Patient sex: M
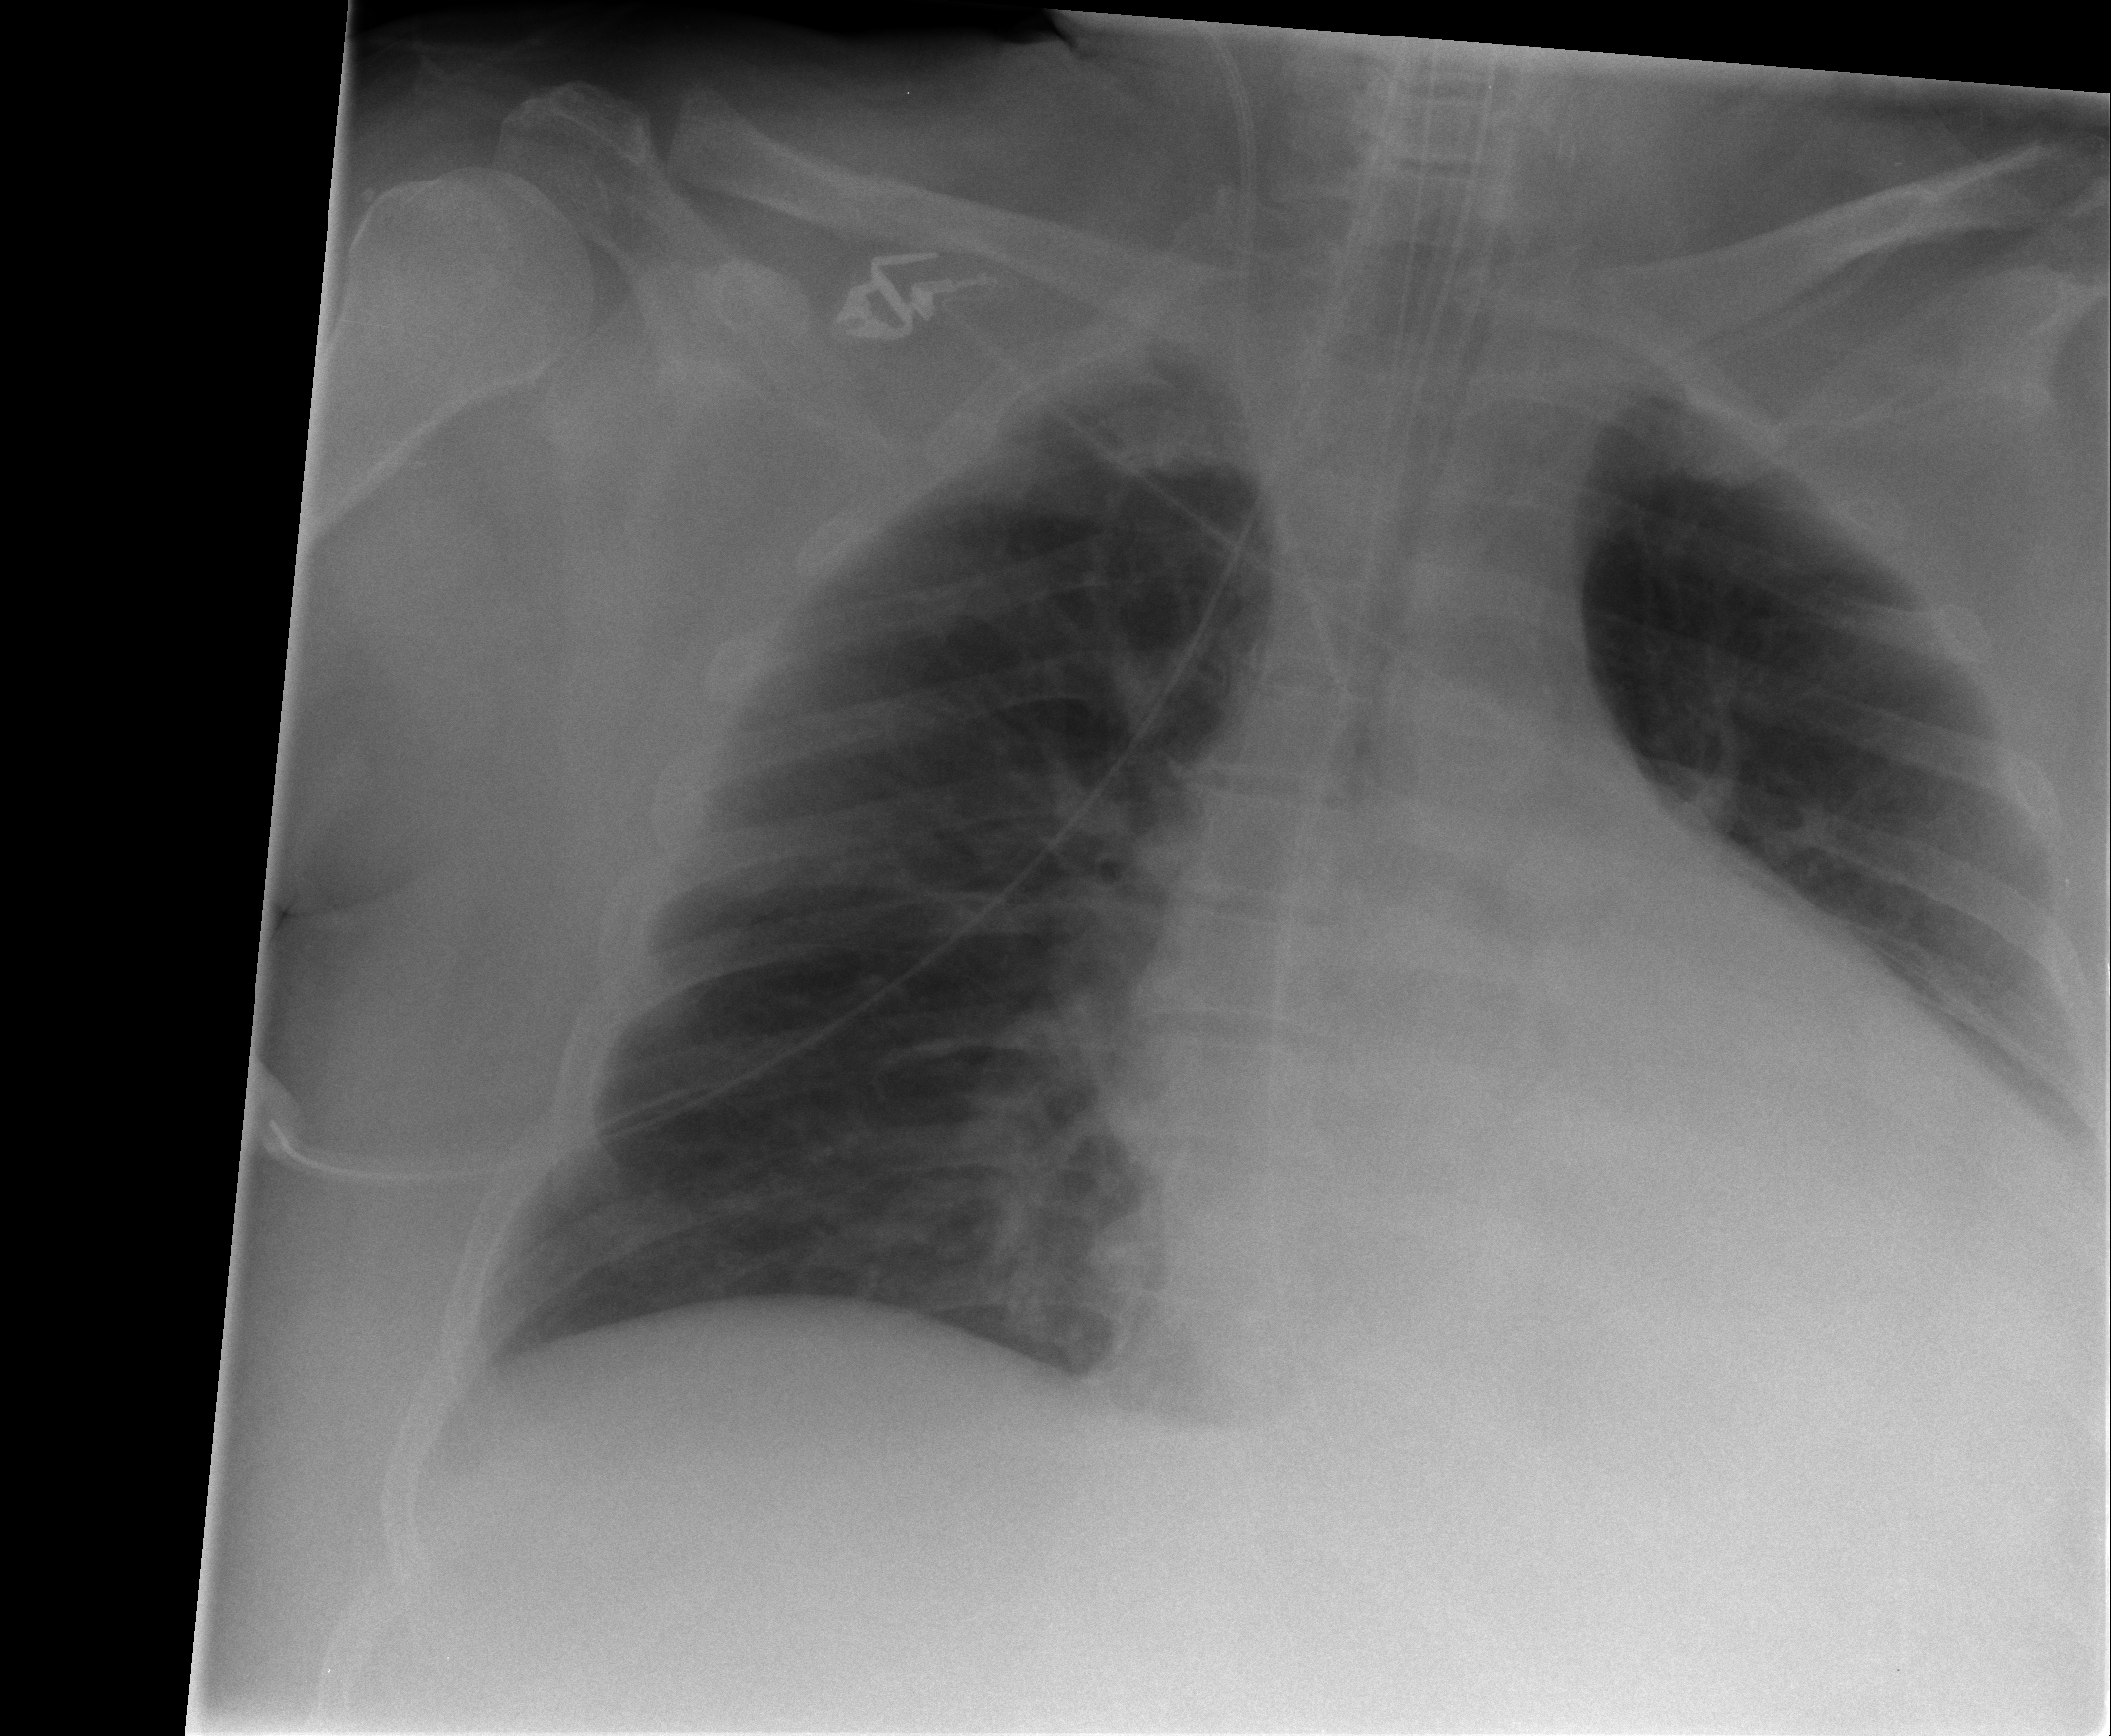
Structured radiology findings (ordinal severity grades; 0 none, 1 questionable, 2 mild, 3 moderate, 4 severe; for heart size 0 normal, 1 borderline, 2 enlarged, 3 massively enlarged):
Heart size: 3
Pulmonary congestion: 1
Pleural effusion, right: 0
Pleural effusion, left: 0
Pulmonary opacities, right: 0
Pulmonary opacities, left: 0
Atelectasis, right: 2
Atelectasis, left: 1